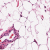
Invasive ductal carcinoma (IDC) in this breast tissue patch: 0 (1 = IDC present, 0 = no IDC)